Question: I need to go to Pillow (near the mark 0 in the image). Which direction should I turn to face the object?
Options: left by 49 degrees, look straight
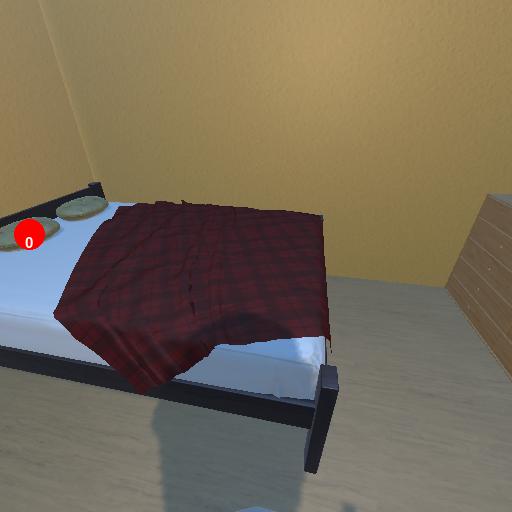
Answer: left by 49 degrees